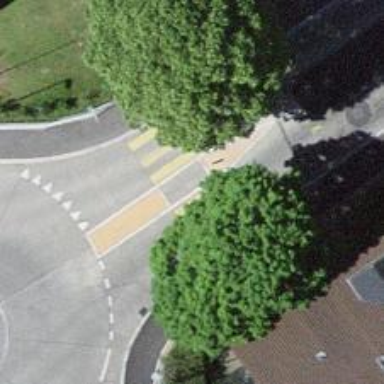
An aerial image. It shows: Zebra crossing with uncontrolled intersection and pedestrian island.